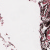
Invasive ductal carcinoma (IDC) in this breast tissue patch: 0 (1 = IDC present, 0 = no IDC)